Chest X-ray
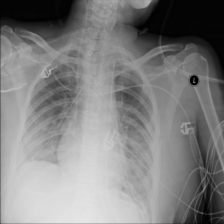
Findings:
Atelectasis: negative
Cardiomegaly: negative
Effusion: negative
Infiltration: negative
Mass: negative
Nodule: negative
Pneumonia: negative
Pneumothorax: negative
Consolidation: negative
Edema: negative
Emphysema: negative
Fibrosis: negative
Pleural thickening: negative
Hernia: negative